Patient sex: M
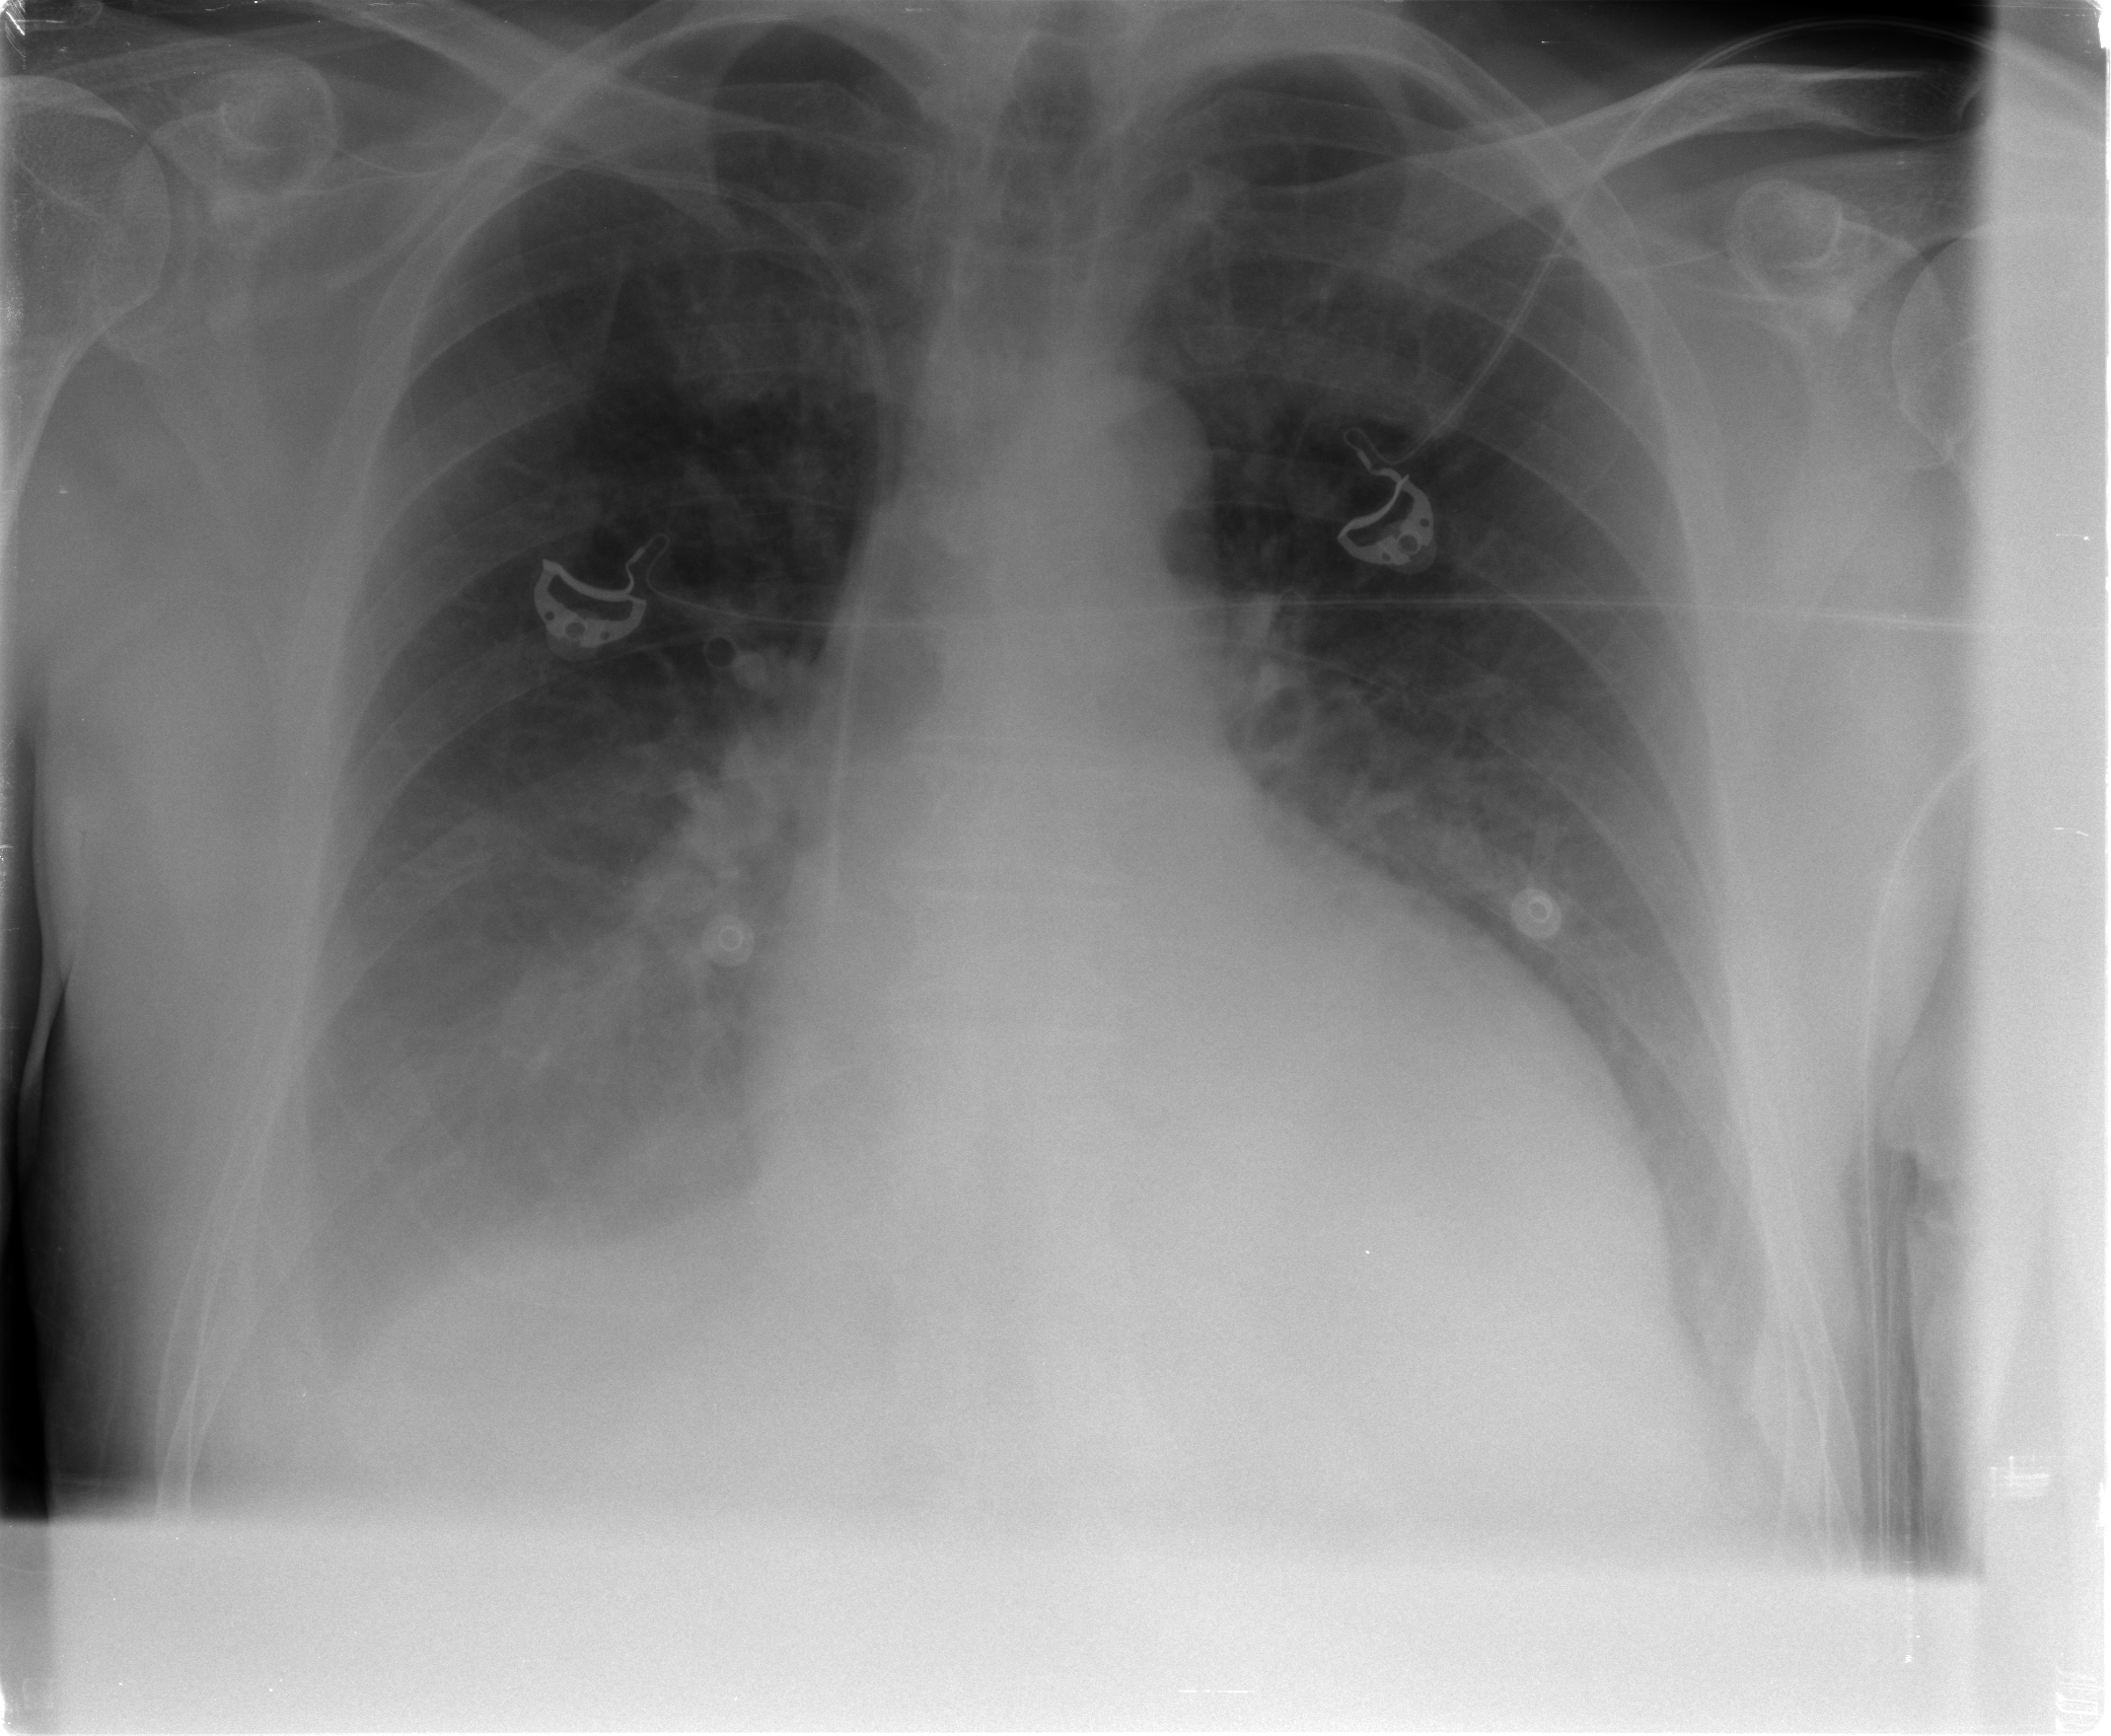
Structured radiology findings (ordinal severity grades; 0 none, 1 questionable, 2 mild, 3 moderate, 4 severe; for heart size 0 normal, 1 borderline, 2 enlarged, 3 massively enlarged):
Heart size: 2
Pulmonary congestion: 2
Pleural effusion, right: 2
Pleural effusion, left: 2
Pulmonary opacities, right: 0
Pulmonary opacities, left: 0
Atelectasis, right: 2
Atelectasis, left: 2